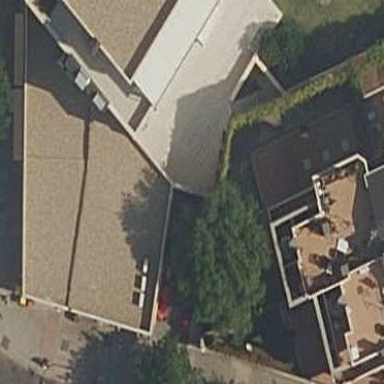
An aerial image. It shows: Residential building.